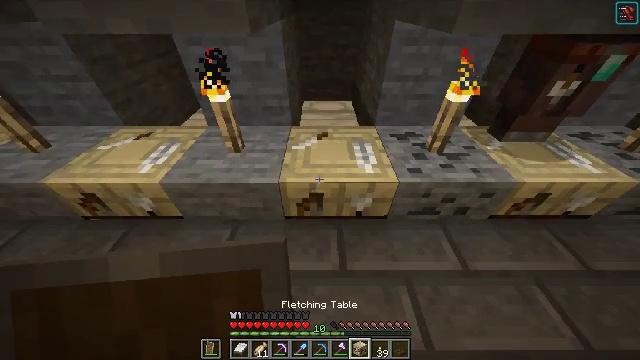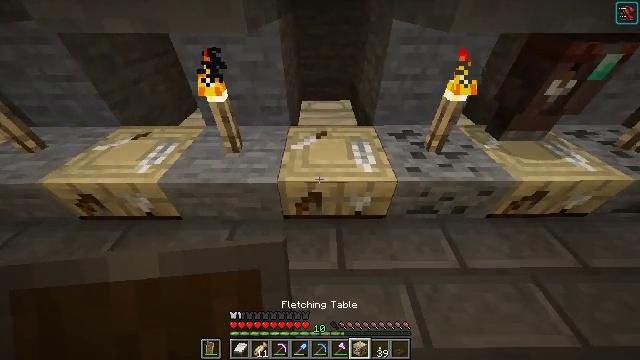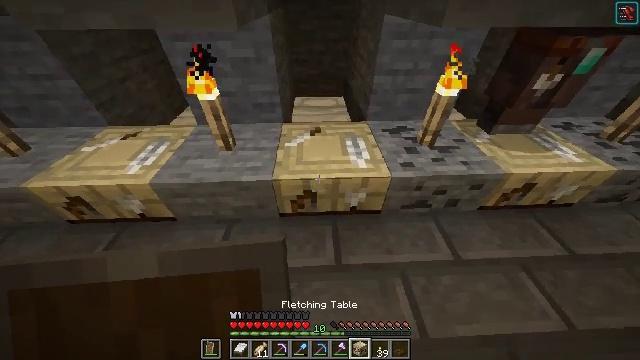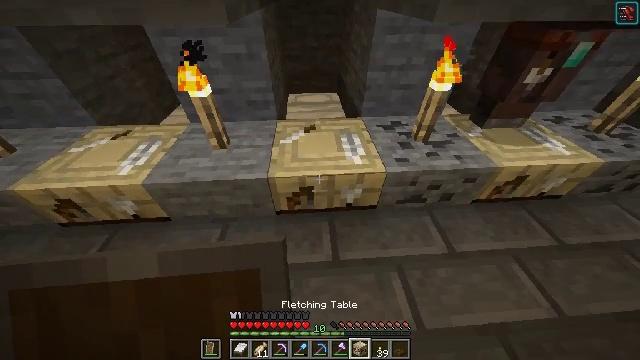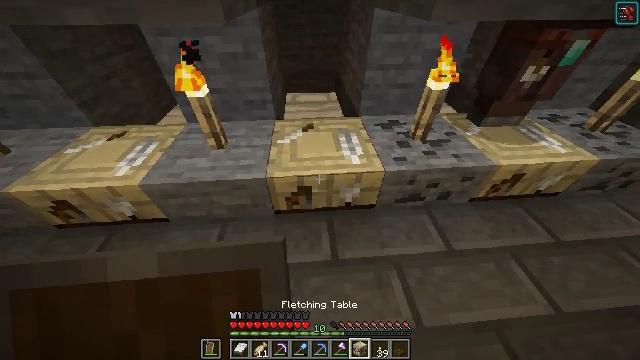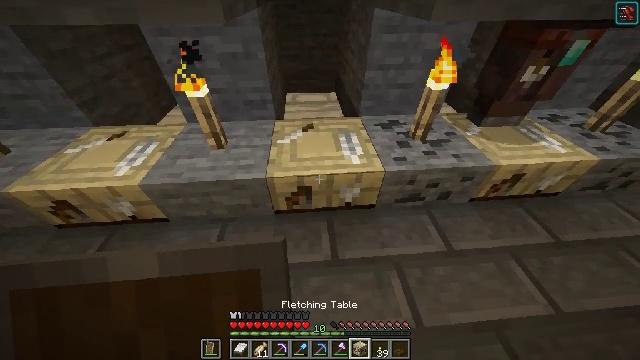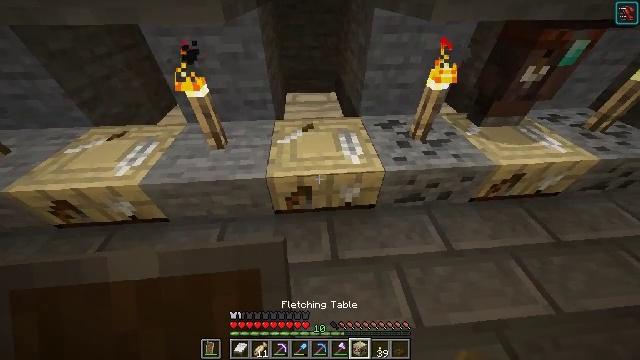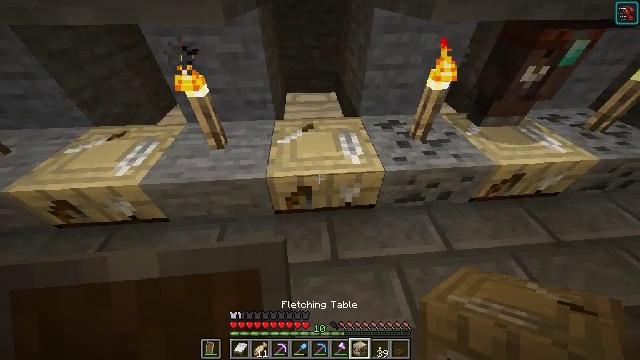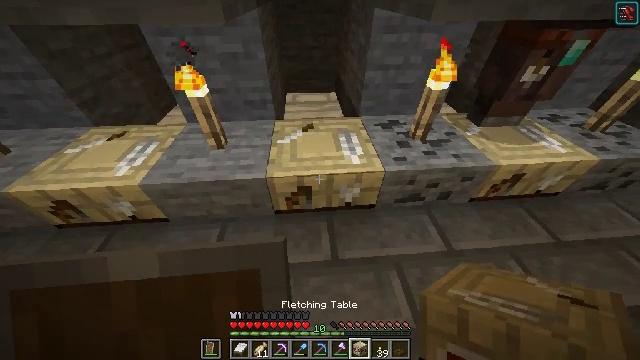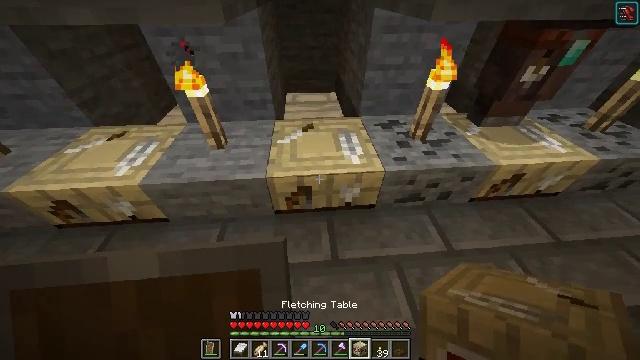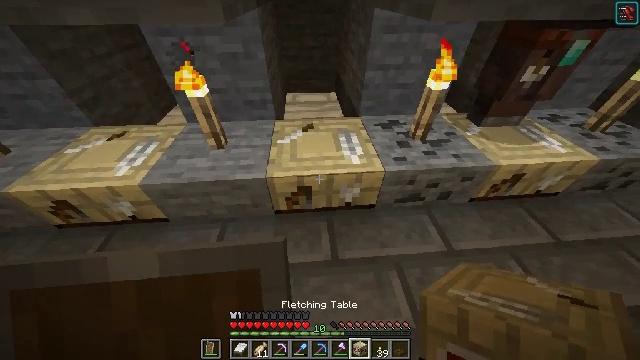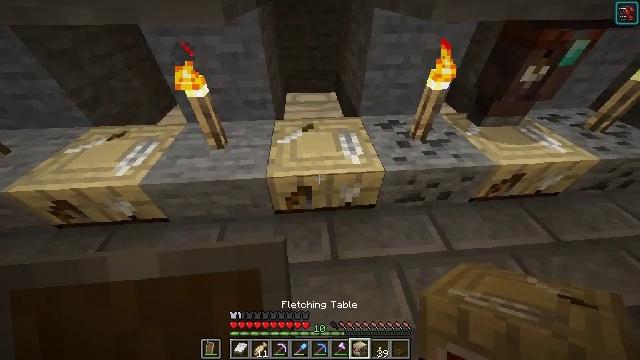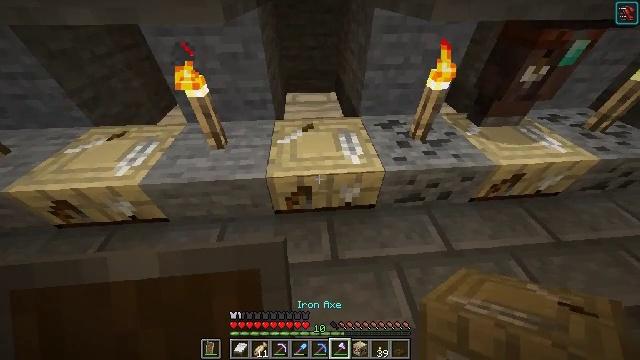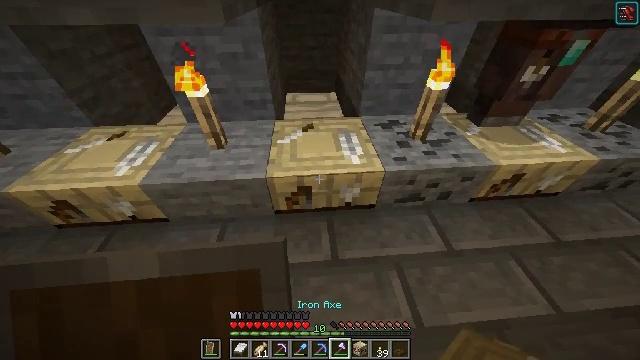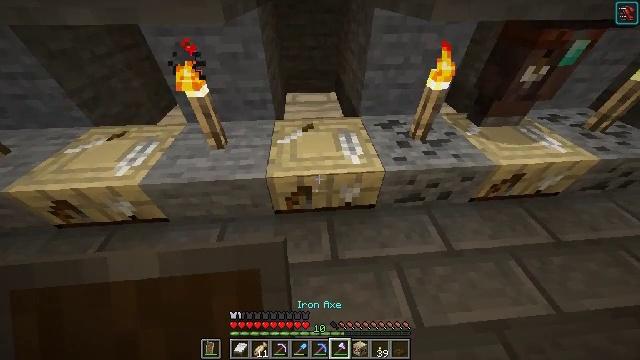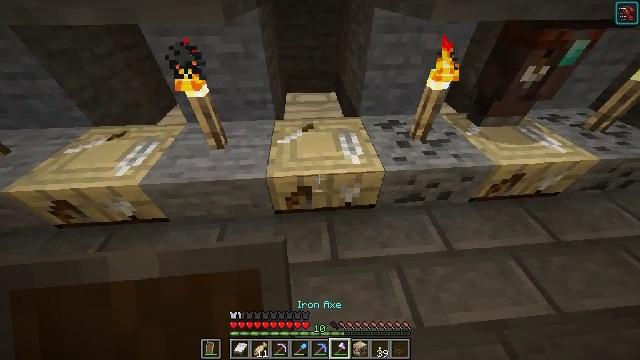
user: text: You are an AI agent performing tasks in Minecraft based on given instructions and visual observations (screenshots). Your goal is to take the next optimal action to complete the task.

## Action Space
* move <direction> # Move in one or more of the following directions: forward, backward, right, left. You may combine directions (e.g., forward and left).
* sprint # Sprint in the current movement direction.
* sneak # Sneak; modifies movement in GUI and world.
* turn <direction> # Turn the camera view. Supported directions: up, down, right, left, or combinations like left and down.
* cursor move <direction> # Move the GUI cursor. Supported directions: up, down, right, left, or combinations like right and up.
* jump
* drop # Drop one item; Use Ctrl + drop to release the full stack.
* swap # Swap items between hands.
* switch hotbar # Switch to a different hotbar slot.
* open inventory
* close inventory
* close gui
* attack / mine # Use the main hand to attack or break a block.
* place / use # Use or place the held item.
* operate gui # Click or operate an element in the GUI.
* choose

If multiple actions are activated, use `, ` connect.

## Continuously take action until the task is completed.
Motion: motion action
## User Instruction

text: Mine block fletching table.
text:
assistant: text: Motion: no_op
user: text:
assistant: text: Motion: turn right
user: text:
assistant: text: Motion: turn right
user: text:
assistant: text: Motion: no_op
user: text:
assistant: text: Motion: no_op
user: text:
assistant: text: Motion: no_op
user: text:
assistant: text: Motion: no_op
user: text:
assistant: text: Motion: no_op
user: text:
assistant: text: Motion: no_op
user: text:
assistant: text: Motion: no_op
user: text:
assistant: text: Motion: no_op
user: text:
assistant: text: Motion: no_op
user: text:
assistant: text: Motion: no_op
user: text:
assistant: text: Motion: no_op
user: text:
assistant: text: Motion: no_op
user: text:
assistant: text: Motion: no_op
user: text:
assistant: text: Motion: no_op
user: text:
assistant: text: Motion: move forward
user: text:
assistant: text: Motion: move forward, turn down
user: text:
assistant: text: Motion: turn down
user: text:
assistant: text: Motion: turn down
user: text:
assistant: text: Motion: turn down
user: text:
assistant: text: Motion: turn down, attack / mine
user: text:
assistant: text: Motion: turn down, attack / mine
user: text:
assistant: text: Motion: attack / mine
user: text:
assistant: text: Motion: attack / mine
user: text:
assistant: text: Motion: attack / mine
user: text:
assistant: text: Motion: attack / mine
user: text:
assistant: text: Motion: attack / mine
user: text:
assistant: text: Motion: no_op